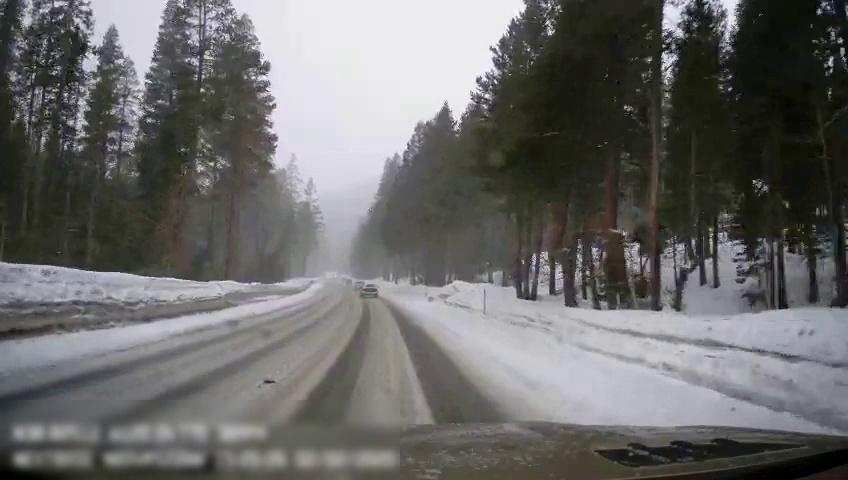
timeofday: Day
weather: Snowy
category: Drivable Space
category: Vehicles | SUV